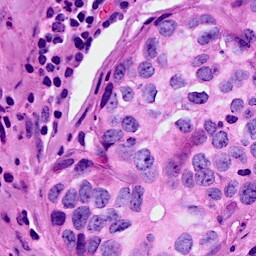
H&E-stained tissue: Breast